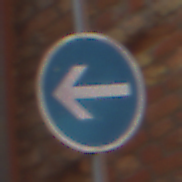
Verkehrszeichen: VorgeschriebeneFahrtrichtungHierLinks
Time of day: MorningAfternoon
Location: Outdoor (Urban)
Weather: Clear
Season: NotSpecified
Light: Natural